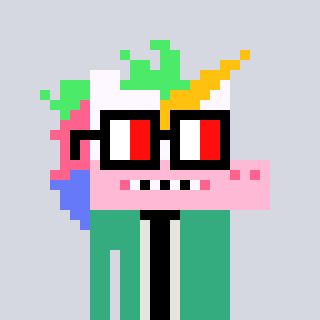
a pixel art character with square glasses with black frames and red eyes, a unicorn-shaped head and a teal-colored body on a cool background